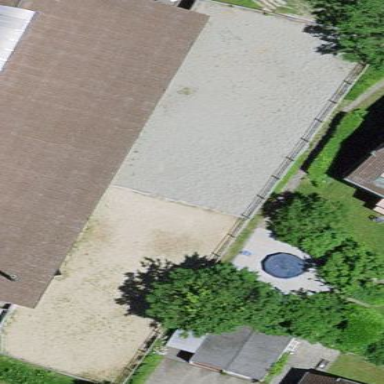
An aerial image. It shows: Equestrian pitch for leisure land sports.